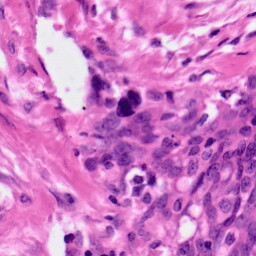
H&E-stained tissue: Ovarian